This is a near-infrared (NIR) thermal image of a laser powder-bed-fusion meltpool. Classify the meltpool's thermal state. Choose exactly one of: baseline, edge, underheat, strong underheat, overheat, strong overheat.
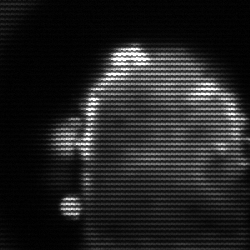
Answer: baseline